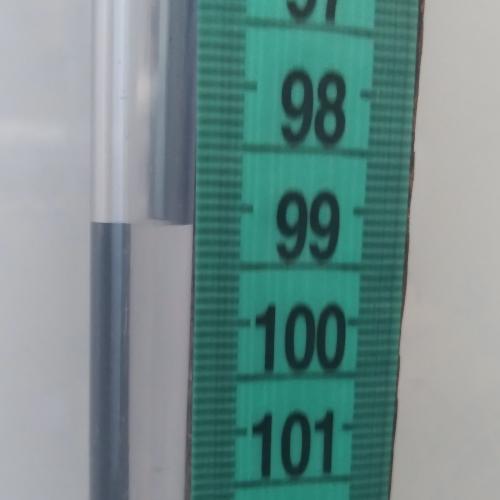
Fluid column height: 99.2 cm